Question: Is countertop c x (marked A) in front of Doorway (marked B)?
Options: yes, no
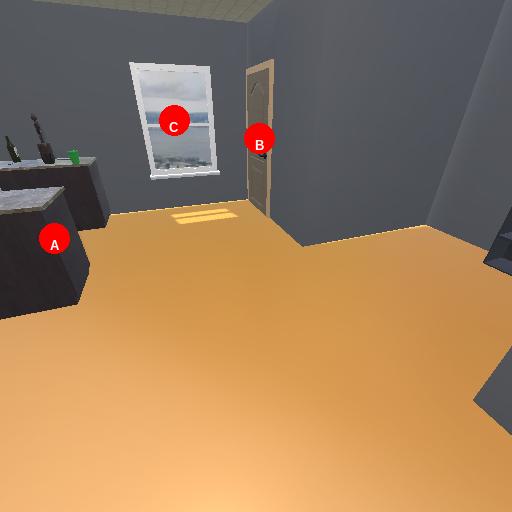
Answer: yes